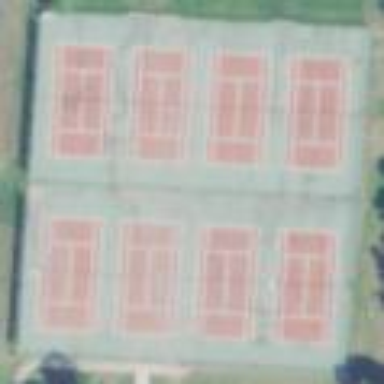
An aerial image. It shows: Tennis court on pitch.